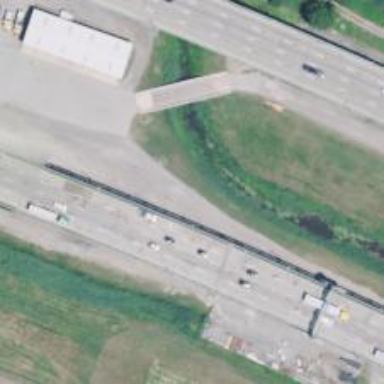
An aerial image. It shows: Suspension bridge on motorway.